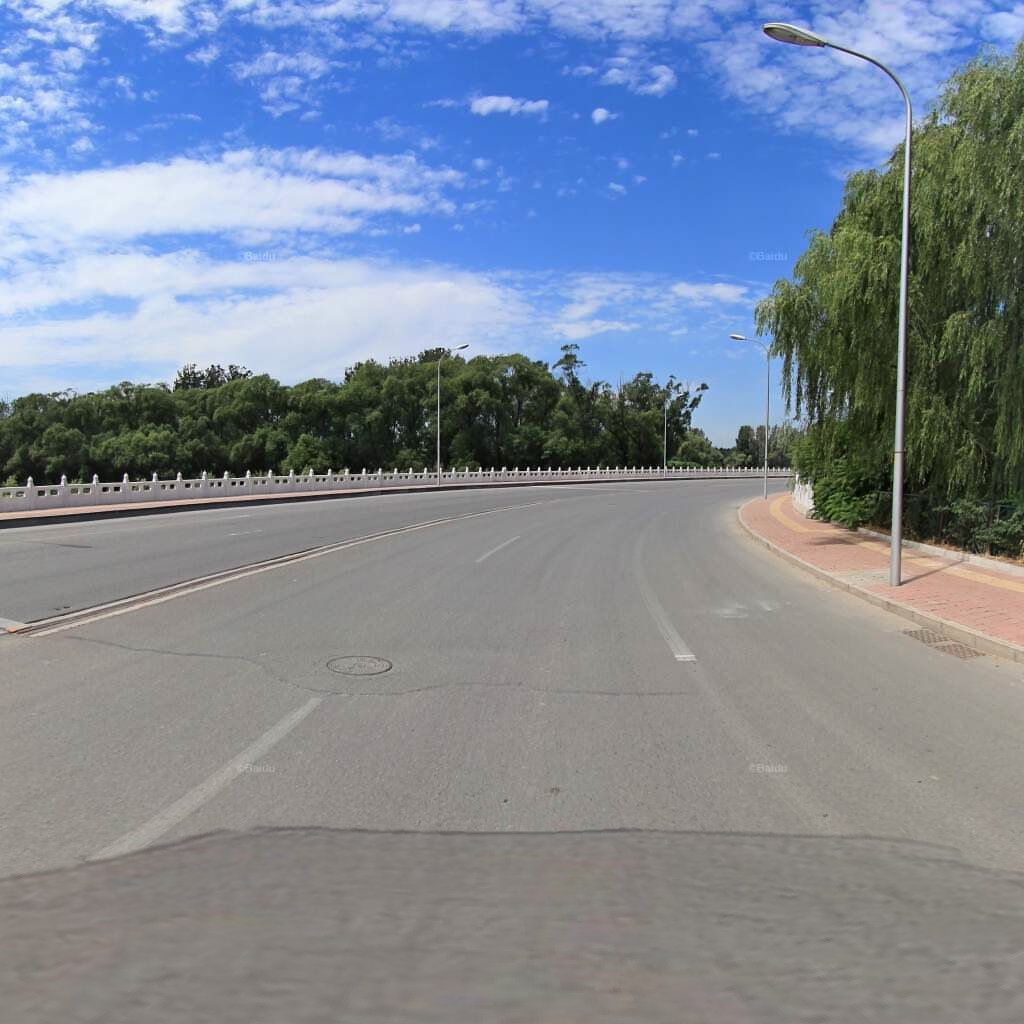
Region: Haidian
Road damage annotations: transverse crack, manhole cover